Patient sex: F
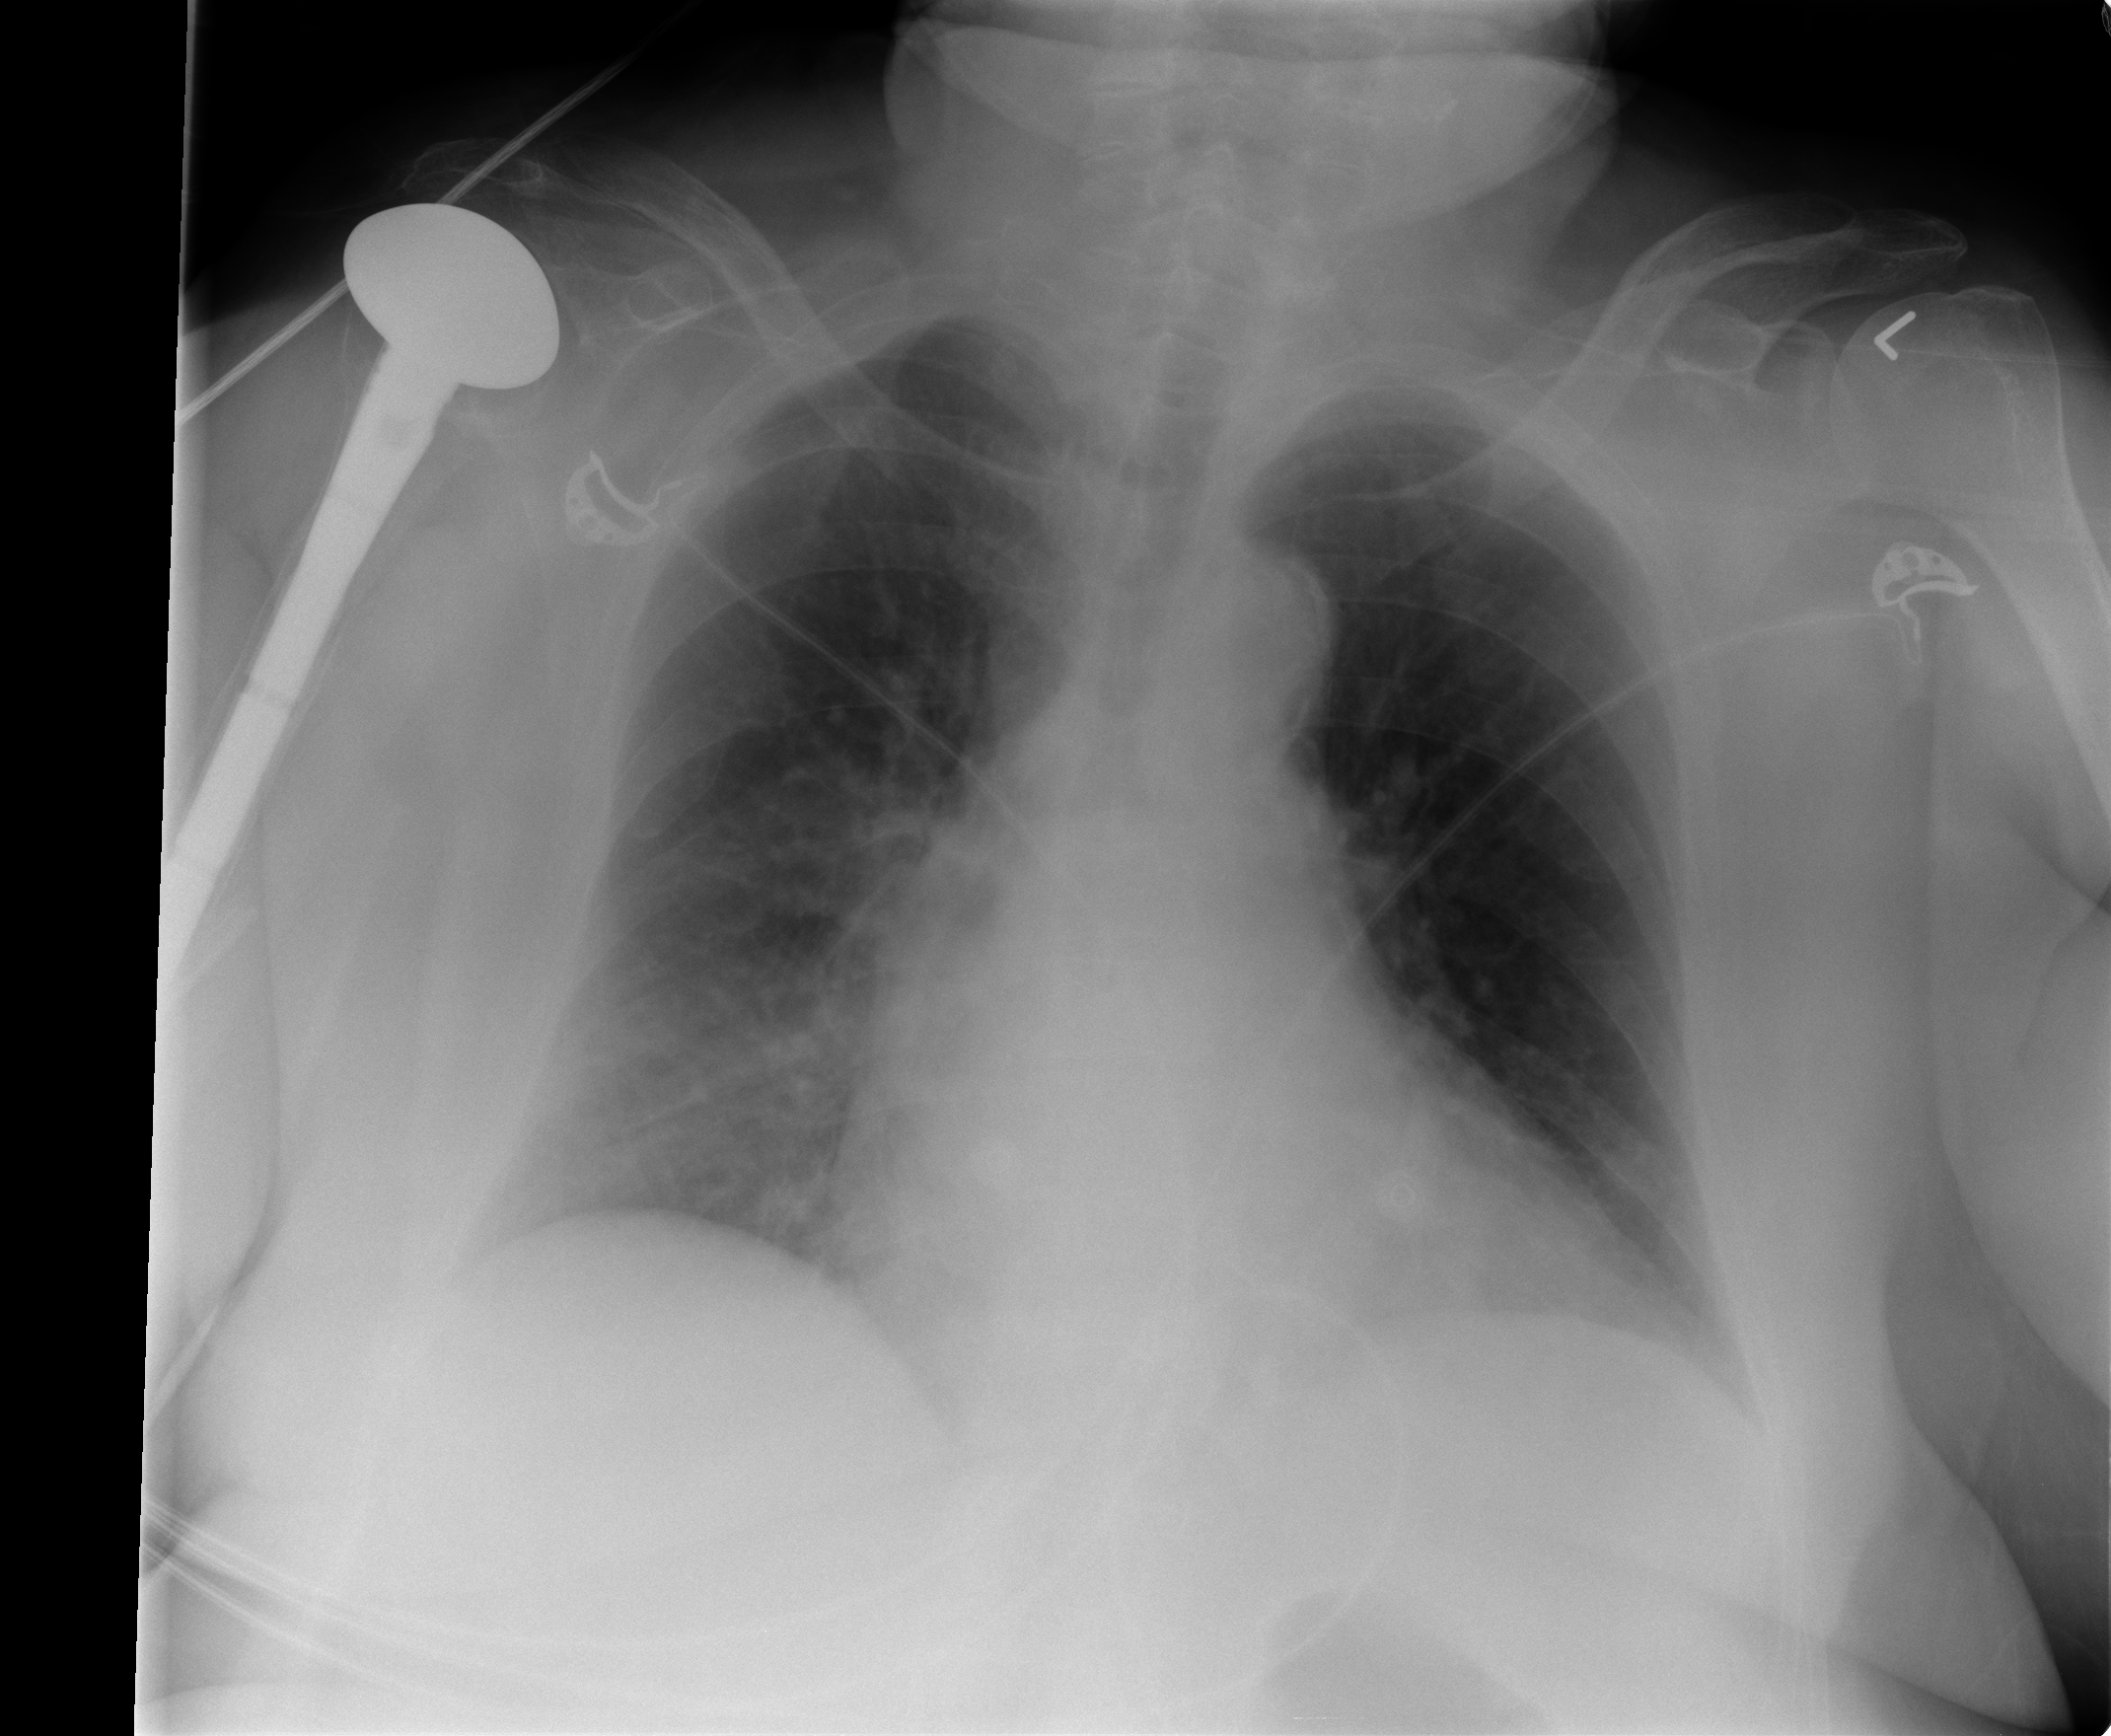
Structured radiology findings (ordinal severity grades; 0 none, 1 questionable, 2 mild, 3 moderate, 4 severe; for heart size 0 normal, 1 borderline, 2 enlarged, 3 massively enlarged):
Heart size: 3
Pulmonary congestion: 2
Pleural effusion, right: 2
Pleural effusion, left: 1
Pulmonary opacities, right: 2
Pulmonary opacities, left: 0
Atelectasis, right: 2
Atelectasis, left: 2